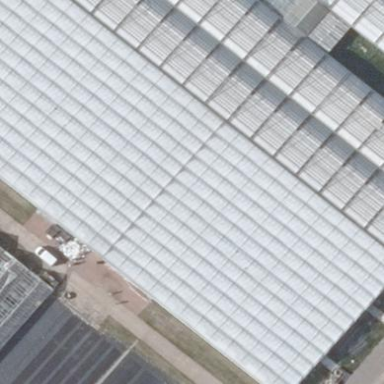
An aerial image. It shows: Greenhouse.